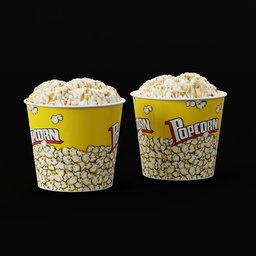
Label: nature